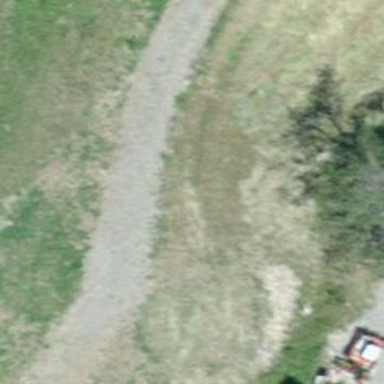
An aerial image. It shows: Track road with grade3 tracktype.